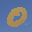
Label: 0